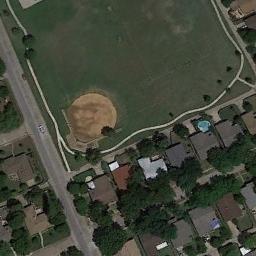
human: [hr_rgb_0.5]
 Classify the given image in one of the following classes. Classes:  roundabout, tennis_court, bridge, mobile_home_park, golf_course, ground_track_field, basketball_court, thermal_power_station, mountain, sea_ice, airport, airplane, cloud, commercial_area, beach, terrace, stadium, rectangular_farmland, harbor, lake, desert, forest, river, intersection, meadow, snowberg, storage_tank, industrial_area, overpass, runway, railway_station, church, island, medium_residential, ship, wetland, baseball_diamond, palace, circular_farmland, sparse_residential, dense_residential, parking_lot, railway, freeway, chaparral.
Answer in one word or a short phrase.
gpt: baseball_diamond